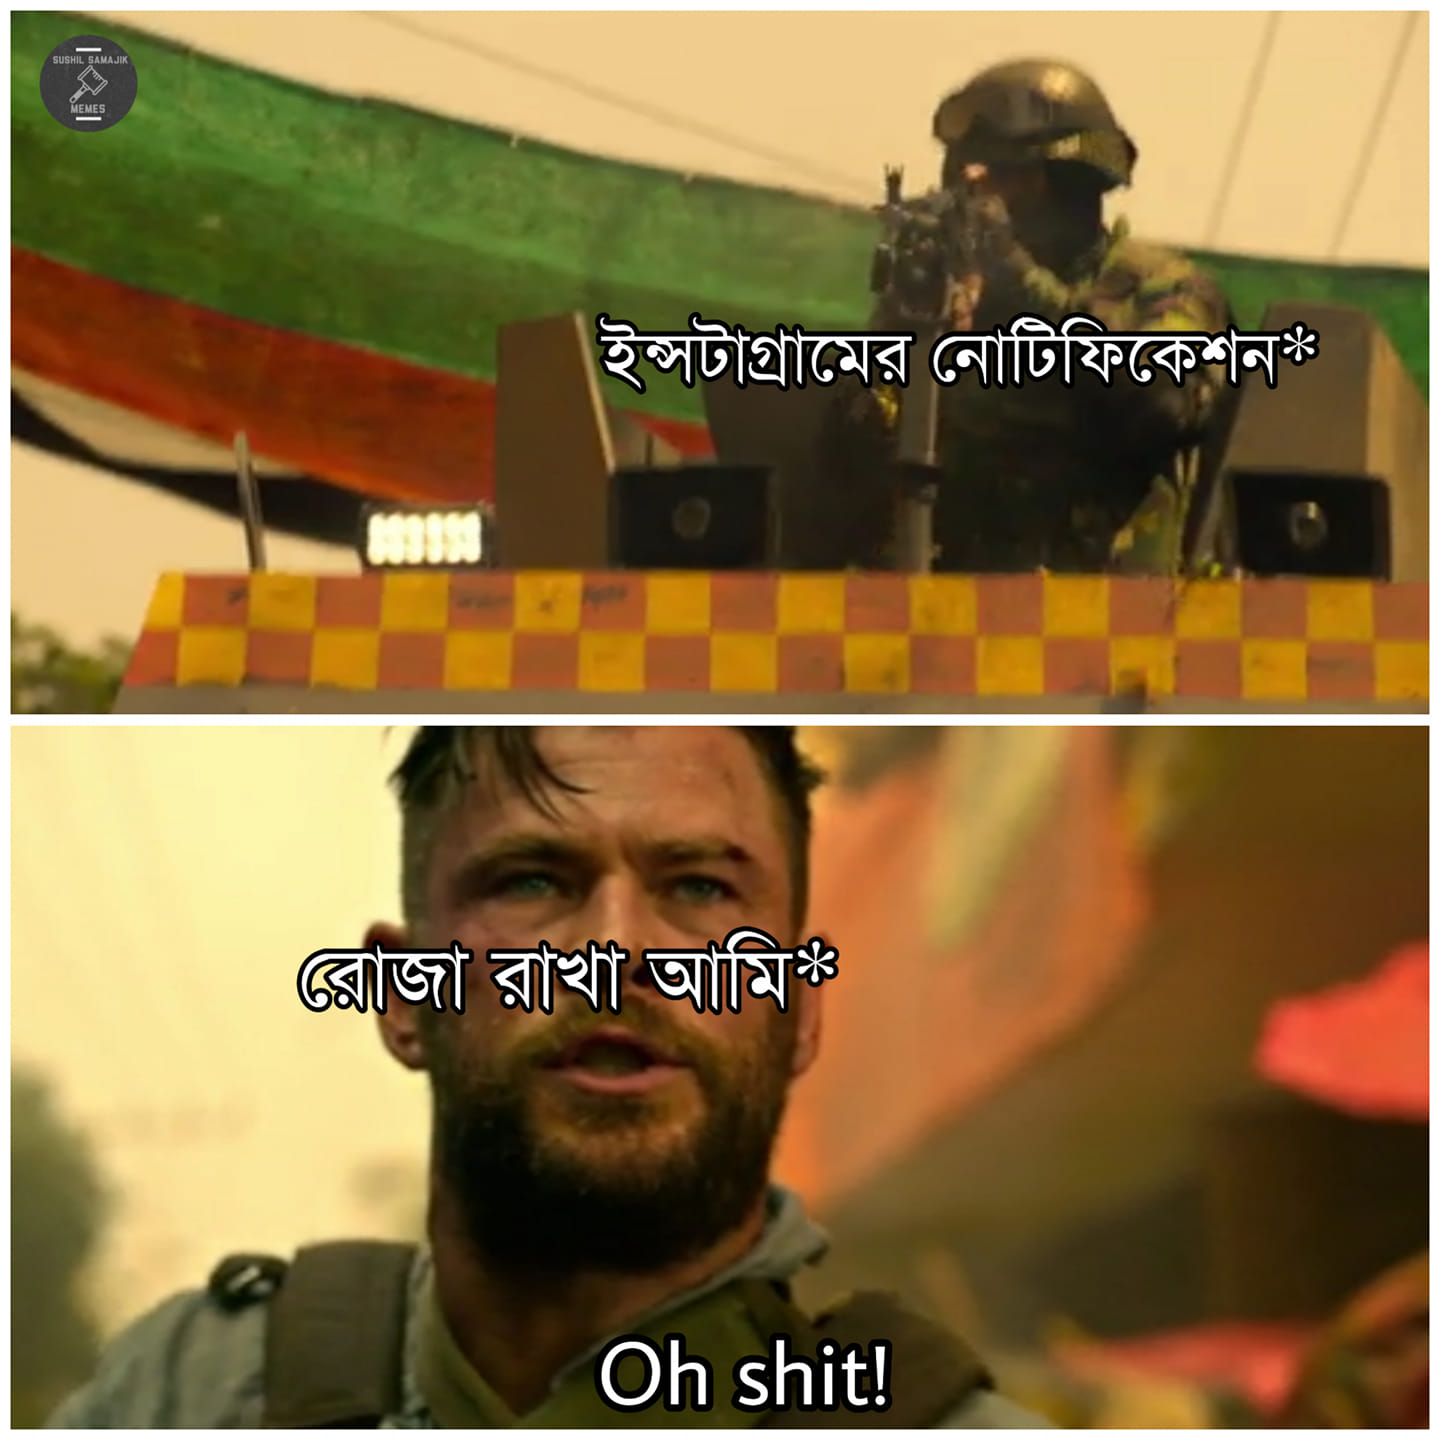
Caption: ইন্সটাগ্রামের নোটিফিকেশন*     রোজা রাখা আমি*     Oh shit !
Label: non-hate